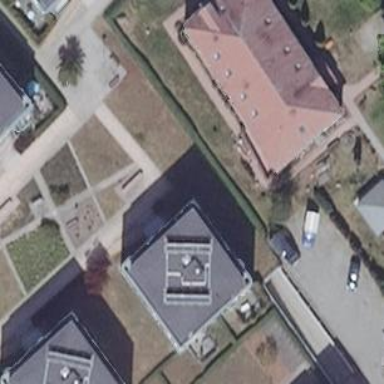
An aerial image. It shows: Building with hipped roof.